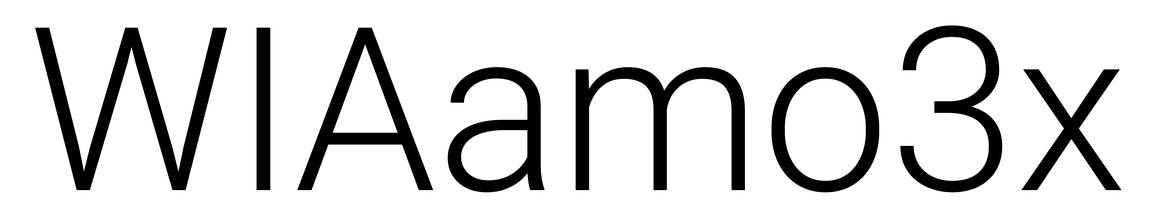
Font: Roboto_Light